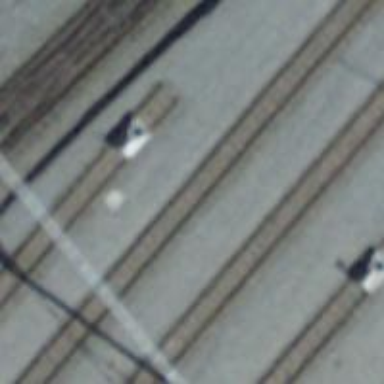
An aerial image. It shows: Railway buffer stop.